Question: I have created a Popup that is custom component extends Canvas i want the look of the canvas is similar like that showed in image. is there any idea that how to create a pop up similar like that.
Here i am giving you the sample code that i have done till now...
'''
<?xml version="1.0" encoding="utf-8"?>
<mx:Canvas xmlns:mx="http://www.adobe.com/2006/mxml" width="550" height="350" backgroundAlpha="0">
<mx:Script>
<![CDATA[
import mx.managers.PopUpManager;
public function btnImage_click():void
{
PopUpManager.removePopUp(this);
}
]]>
</mx:Script>
<mx:Image source="Images/close.png" top="4" left="500" useHandCursor="true" buttonMode="true" click="{btnImage_click();}" />
<mx:Fade id="fadeIn" duration="700" alphaFrom="0.0" alphaTo="1.0"/>
<mx:VBox height="100%" width="100%" horizontalAlign="center" verticalAlign="middle">
<mx:Canvas height="85%" width="90%" backgroundColor="#ffffff" backgroundAlpha="1" >
<mx:VBox height="100%" width="100%">
<mx:HBox height="70%" width="100%" horizontalAlign="center" verticalAlign="middle">
<mx:Image id="btnPrevious" source="Images/previous.png"
click="{vsSubImages.selectedIndex--}" enabled="{vsSubImages.selectedIndex!=0}"/>
<mx:ViewStack height="100%" width="90%" creationPolicy="all" id="vsSubImages">
<mx:VBox height="100%" width="100%" horizontalAlign="center" verticalAlign="middle" showEffect="{fadeIn}">
<mx:Image id="img1" maintainAspectRatio="true" height="100%" width="100%" horizontalAlign="center" verticalAlign="middle" />
</mx:VBox>
<mx:VBox height="100%" width="100%" horizontalAlign="center" verticalAlign="middle" showEffect="{fadeIn}">
<mx:Image id="img2" maintainAspectRatio="true" height="100%" width="100%" horizontalAlign="center" verticalAlign="middle" />
</mx:VBox>
<mx:VBox height="100%" width="100%" horizontalAlign="center" verticalAlign="middle" showEffect="{fadeIn}">
<mx:Image id="img3" maintainAspectRatio="true" height="100%" width="100%" horizontalAlign="center" verticalAlign="middle" />
</mx:VBox>
</mx:ViewStack>
<mx:Image id="btnNext" source="Images/next.png"
click="{vsSubImages.selectedIndex++}" enabled="{vsSubImages.selectedIndex!=2}" />
</mx:HBox>
<mx:Box height="30%" width="100%" horizontalAlign="right" verticalAlign="top">
<mx:Form height="100%" width="100%">
<mx:FormItem label="Project Name : " >
<mx:Label id="lblName" />
</mx:FormItem>
<mx:FormItem label="Description : " >
<mx:Label id="lblDescription" />
</mx:FormItem>
<mx:FormItem label="Technology Name : " >
<mx:Label id="lblTechnology" />
</mx:FormItem>
</mx:Form>
</mx:Box>
</mx:VBox>
</mx:Canvas>
</mx:VBox>
</mx:Canvas>
'''
The main idea is to show the close button on the Canvas currently i am getting that behind the Canvas.
Please Help me.
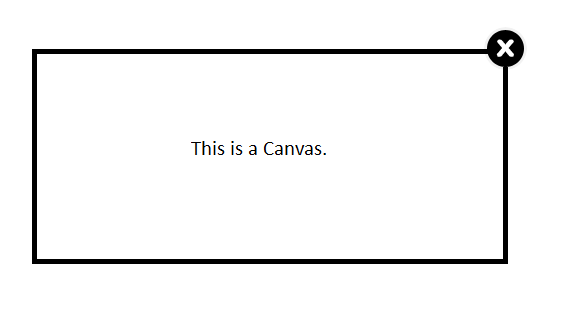
Answer: Put the '<mx:Image source="Images/close.png" top="4" left="500" useHandCursor="true" buttonMode="true" click="{btnImage_click();}" />' tag at the very bottom of the code before last '</mx:Canvas>' tag. Because canvas behaves like last is at the very top in the z-index.